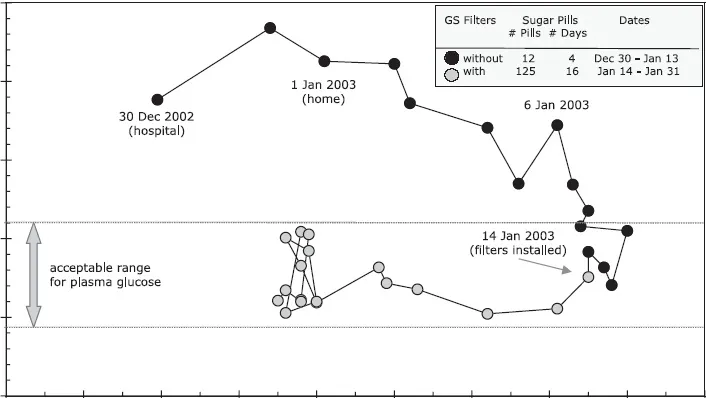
Case 4: Sequence of mean daily plasma glucose levels and total daily insulin injections for 12-year old male with Type 1 diabetes who was admitted to hospital in December 2002 and returned home on January 1, 2003. On January 14, 2003, GS filters were installed in his home to improve power quality.
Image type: pathology (immunostaining)